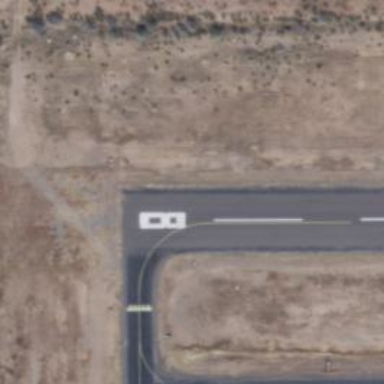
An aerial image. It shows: Asphalt taxiway in the airport.